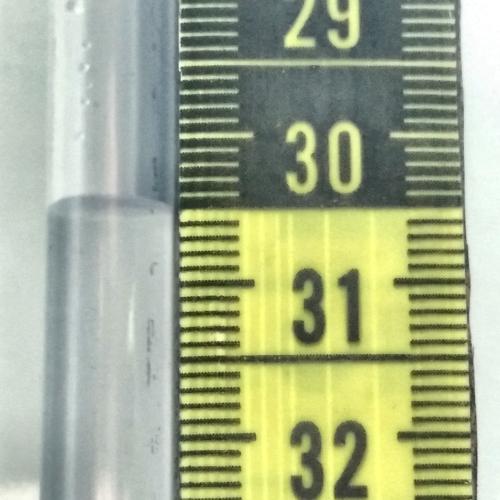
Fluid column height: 30.5 cm